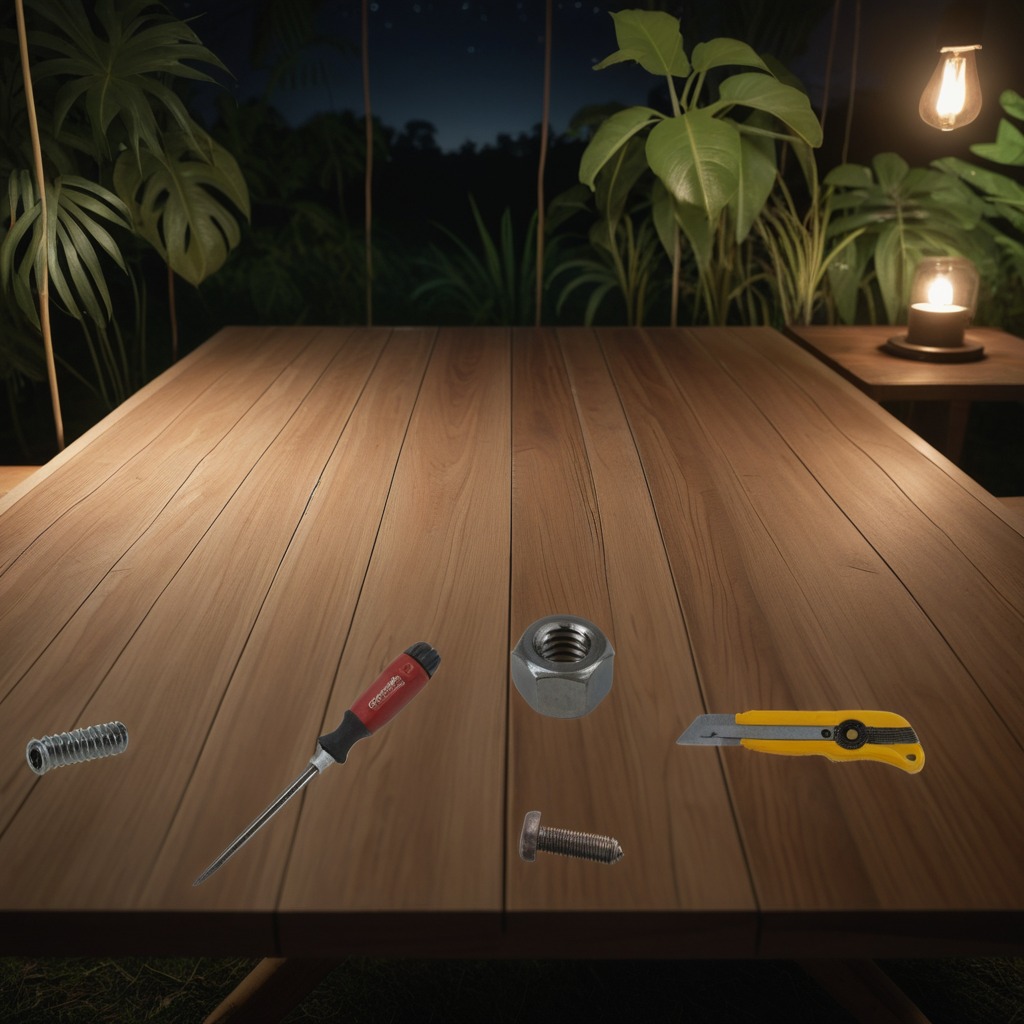
A utility knife, a metal machine screw, a coiled metal spring, a screwdriver, and a metal nut are lying on the wooden table.